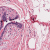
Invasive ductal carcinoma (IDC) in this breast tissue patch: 0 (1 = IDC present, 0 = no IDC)